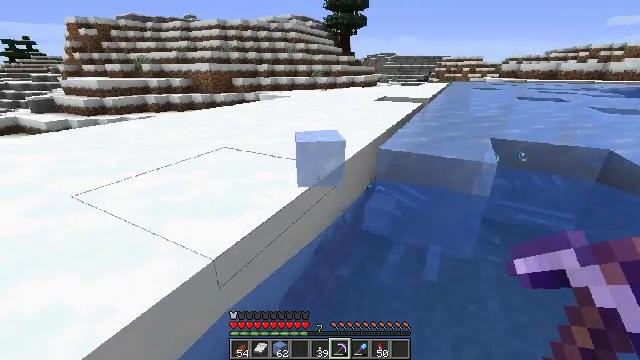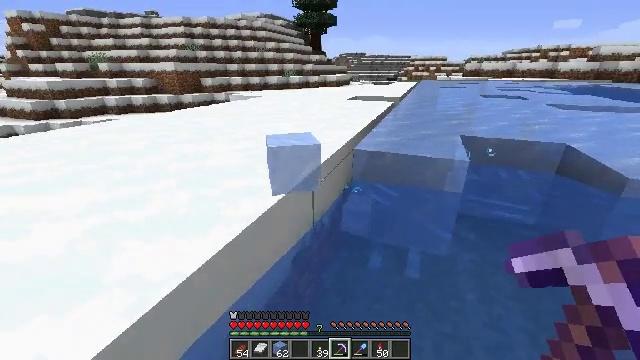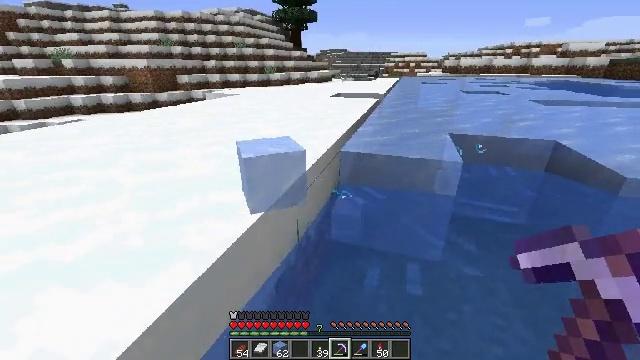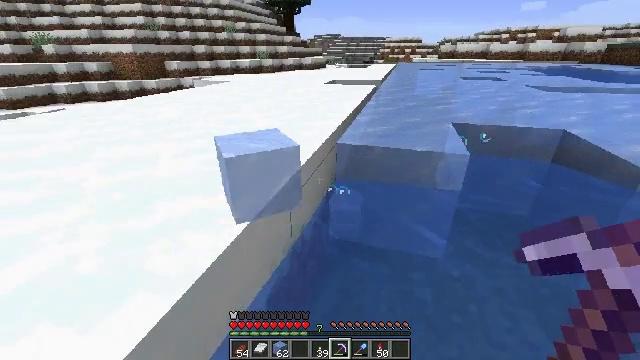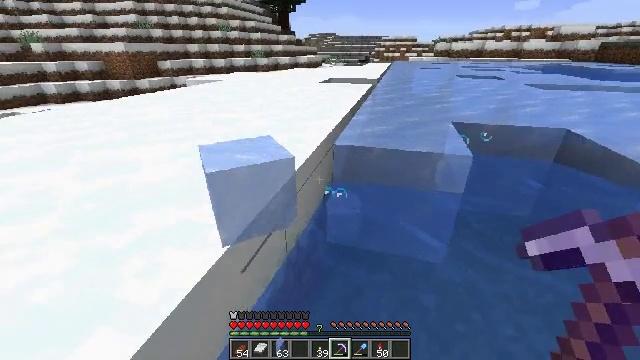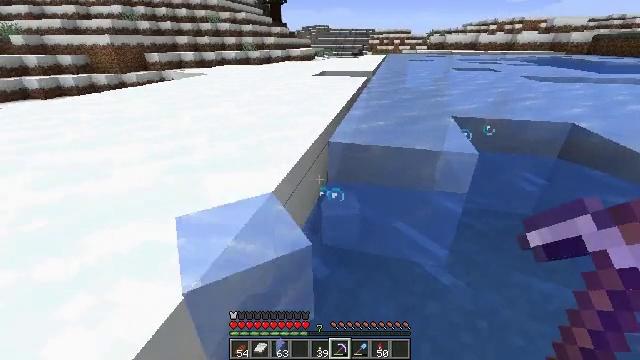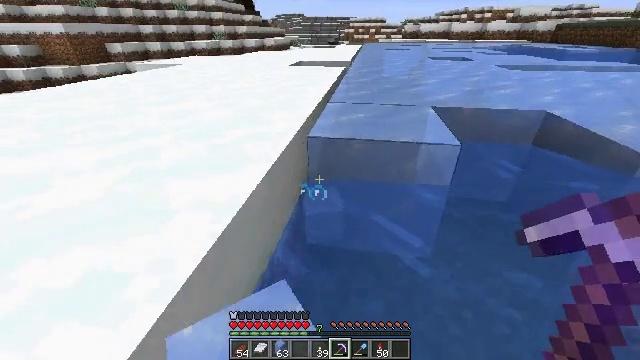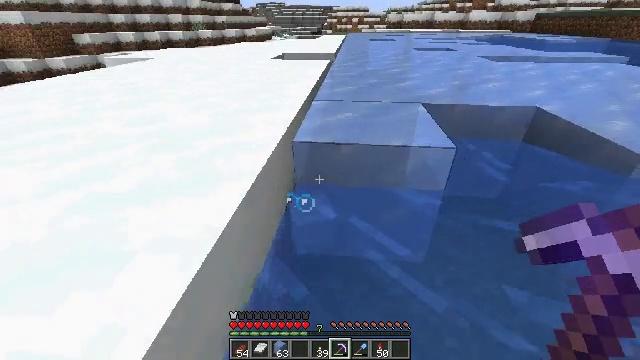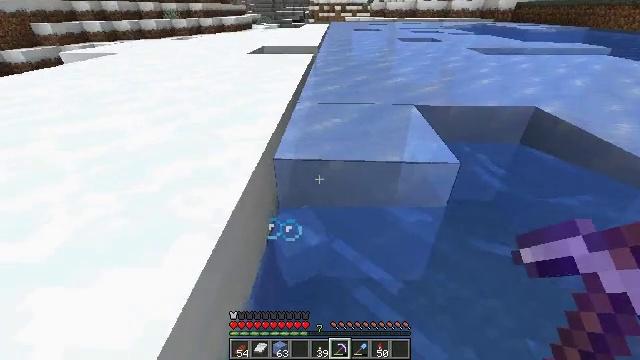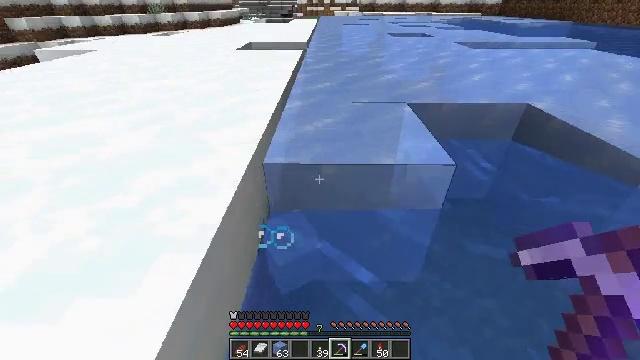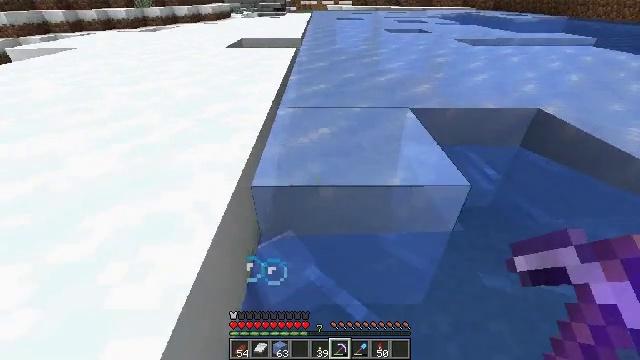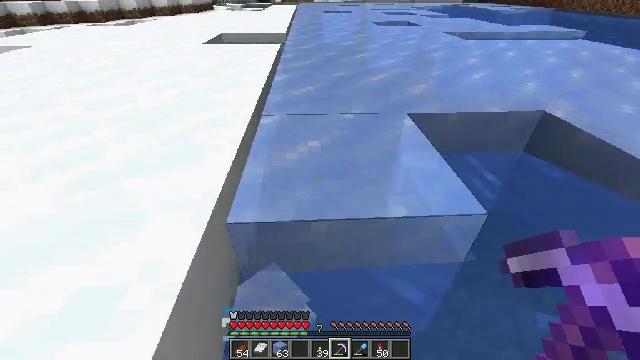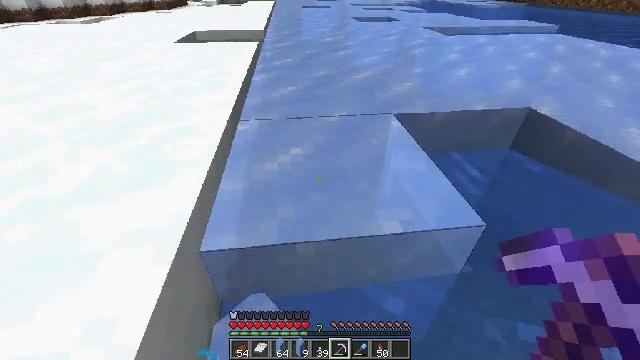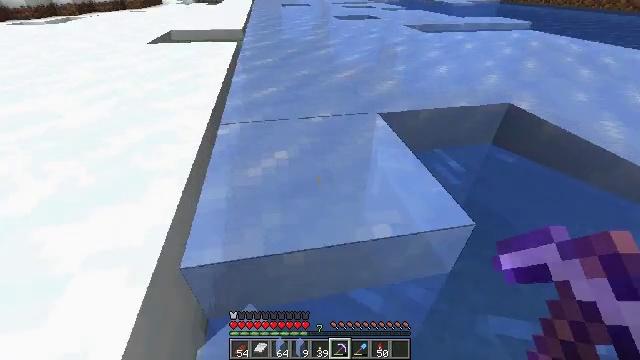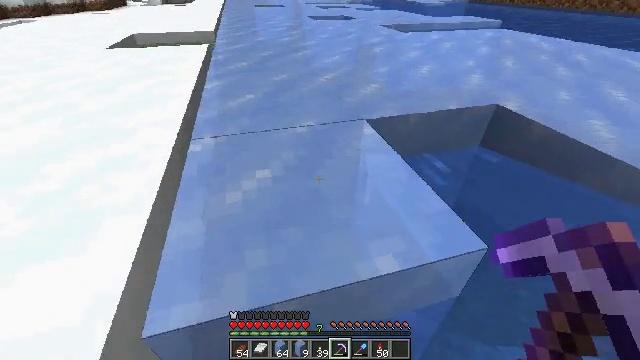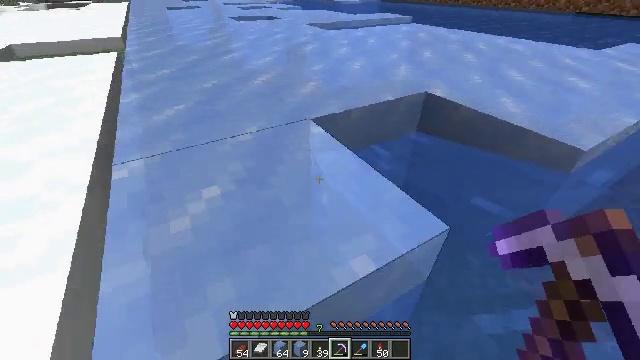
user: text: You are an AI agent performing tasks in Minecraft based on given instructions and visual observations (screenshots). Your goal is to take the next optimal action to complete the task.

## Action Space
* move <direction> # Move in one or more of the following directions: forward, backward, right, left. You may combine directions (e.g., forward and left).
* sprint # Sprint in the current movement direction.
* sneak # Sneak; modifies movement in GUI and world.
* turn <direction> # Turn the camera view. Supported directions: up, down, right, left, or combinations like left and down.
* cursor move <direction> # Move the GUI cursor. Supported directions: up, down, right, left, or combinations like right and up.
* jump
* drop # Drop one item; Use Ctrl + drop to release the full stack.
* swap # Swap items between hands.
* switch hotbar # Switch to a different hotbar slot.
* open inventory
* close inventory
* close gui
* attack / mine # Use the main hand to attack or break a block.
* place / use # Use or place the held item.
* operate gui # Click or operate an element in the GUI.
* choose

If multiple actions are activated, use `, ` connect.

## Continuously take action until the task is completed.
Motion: motion action
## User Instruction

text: Mine ice to use in an ice pathway.
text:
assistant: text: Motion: move forward, turn right
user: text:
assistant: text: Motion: move forward, turn right
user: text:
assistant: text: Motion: move forward, turn right and down
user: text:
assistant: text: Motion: move forward
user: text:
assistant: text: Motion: move forward, turn right and down
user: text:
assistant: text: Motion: move forward, turn right and down
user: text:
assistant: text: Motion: move forward, turn right and down
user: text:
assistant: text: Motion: move forward, turn right and down
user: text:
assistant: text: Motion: move forward, turn right
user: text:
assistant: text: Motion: move forward, turn right
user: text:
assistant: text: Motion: move forward, turn right and down
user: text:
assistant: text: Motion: move forward, turn right
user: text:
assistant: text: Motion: move forward, turn right
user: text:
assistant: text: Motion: move forward, turn right
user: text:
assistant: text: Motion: move forward, turn right
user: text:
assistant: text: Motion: move forward, turn right
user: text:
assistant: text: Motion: turn right and up
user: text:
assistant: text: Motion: turn right and up
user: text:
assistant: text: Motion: turn left and up
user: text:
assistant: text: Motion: no_op
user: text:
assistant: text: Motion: turn right
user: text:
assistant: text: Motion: turn right
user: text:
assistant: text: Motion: turn right and up
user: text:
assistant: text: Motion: turn right and up
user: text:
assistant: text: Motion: turn right
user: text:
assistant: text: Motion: turn right
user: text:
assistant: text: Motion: turn right, attack / mine
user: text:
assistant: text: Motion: attack / mine
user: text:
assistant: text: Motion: attack / mine
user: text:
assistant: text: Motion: no_op